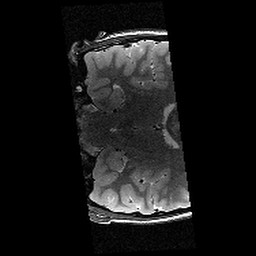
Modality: T2w
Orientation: coronal
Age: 12
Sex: female
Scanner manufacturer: siemens
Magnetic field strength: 3 T
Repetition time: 7.7 s
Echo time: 0.067 s